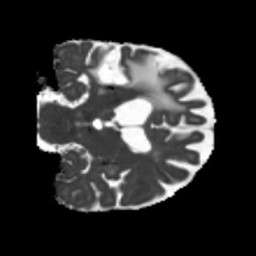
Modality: MD
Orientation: coronal
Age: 52
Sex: male
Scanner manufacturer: siemens
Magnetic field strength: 3 T
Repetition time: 5.25 s
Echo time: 0.08 s